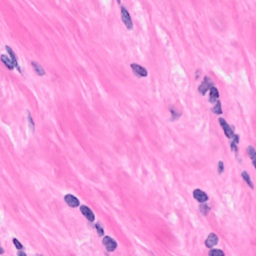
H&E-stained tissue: Breast